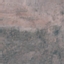
Land use / land cover: HerbaceousVegetation